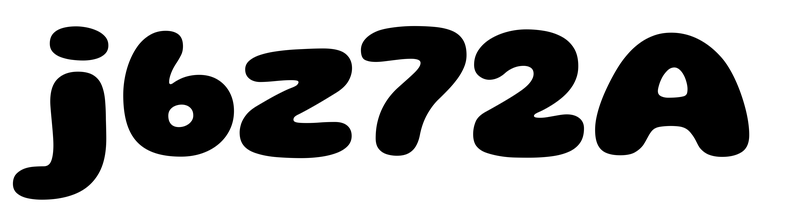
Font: Gluten_ExtraBold